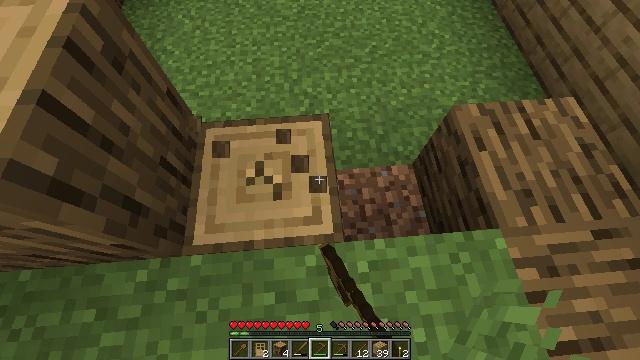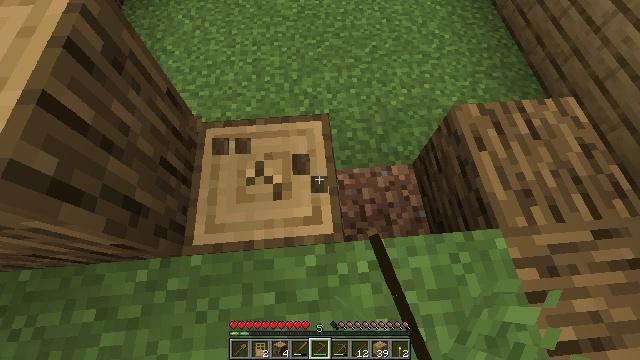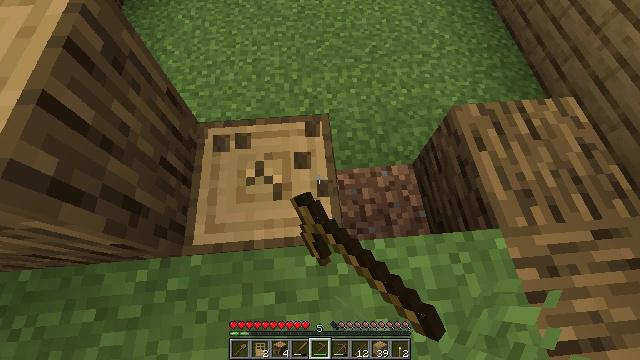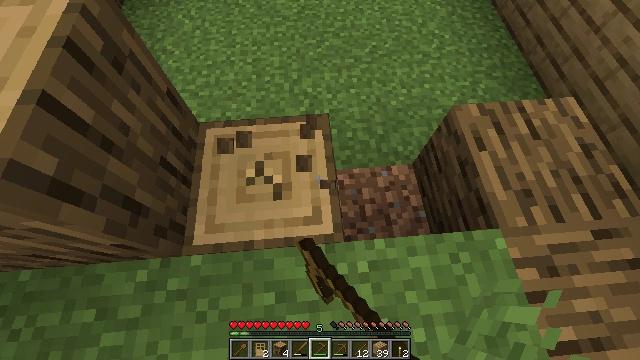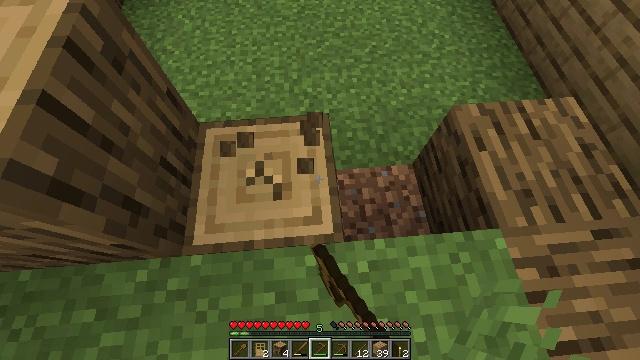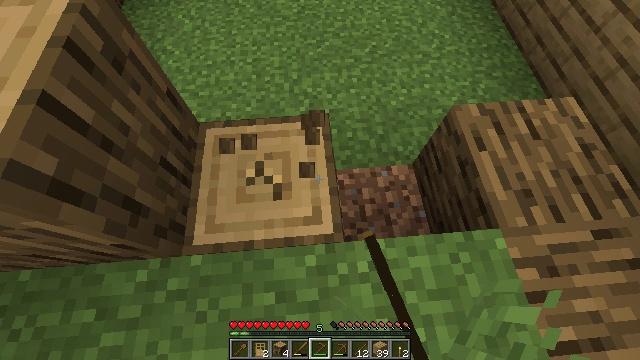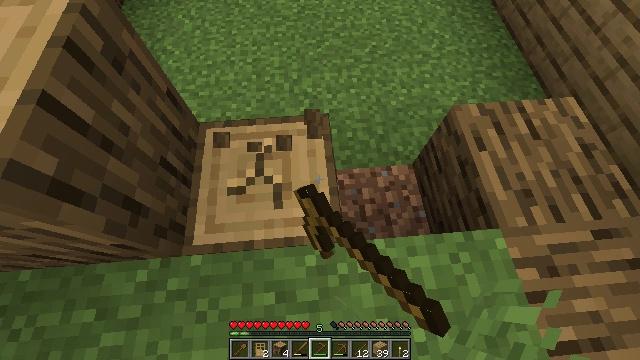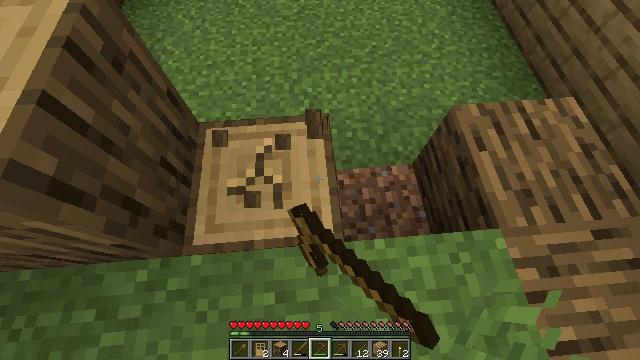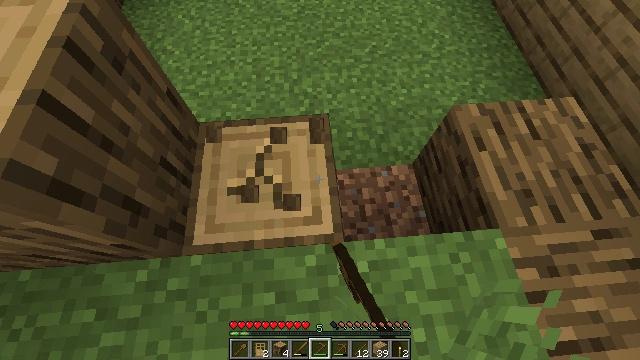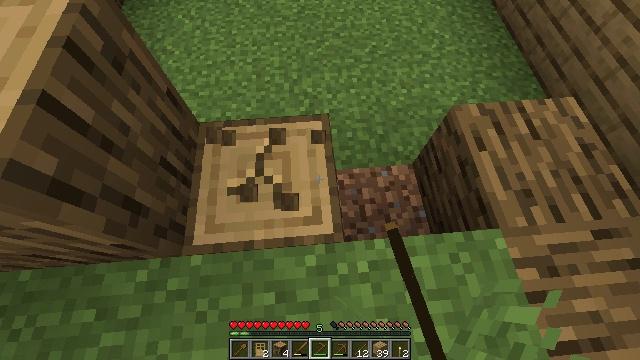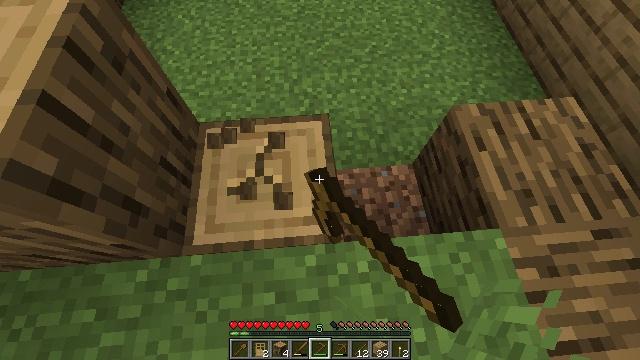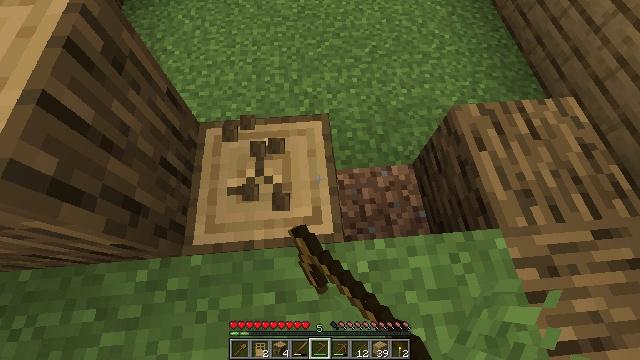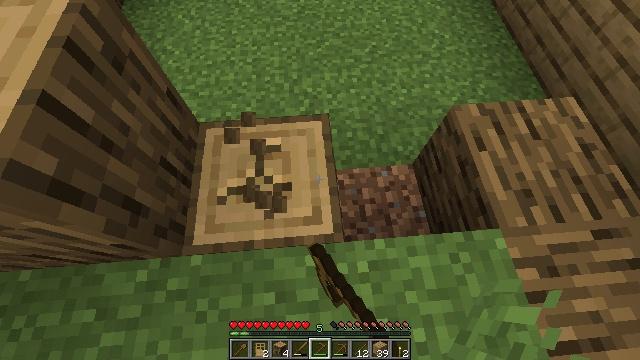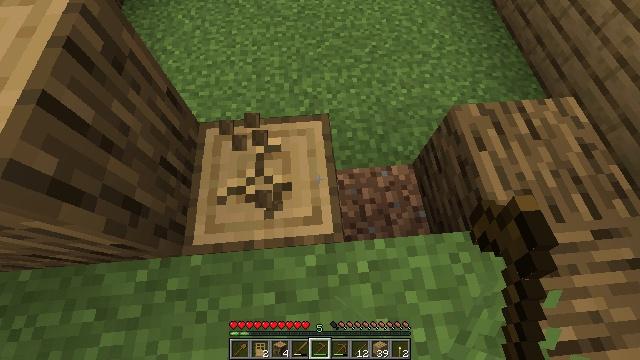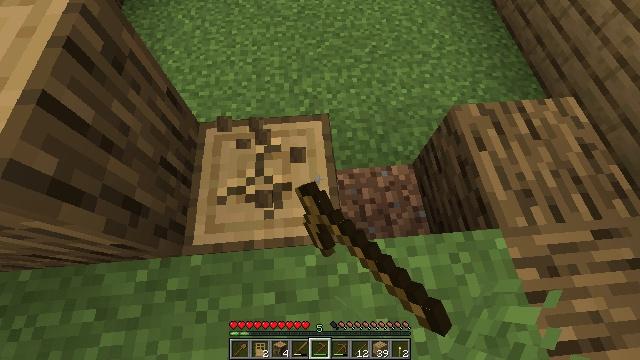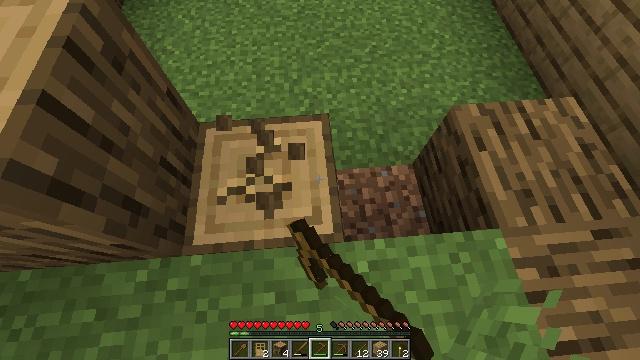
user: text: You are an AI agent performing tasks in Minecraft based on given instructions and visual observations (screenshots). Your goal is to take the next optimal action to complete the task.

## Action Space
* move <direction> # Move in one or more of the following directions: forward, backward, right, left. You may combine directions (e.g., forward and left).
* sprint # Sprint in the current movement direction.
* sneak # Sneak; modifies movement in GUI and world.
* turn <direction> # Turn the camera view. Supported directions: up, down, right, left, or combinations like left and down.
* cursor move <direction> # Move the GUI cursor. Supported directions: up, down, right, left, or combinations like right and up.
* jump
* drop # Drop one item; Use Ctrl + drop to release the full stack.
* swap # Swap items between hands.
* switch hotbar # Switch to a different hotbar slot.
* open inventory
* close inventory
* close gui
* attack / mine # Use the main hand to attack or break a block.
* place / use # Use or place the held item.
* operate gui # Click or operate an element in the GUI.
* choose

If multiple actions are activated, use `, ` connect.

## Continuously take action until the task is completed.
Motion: motion action
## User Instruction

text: Mine the oak log.
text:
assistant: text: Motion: attack / mine
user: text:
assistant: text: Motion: attack / mine
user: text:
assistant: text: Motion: attack / mine
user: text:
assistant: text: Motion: attack / mine
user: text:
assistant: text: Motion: attack / mine
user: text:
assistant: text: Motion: attack / mine
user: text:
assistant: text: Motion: attack / mine
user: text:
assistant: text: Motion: attack / mine
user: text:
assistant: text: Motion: attack / mine
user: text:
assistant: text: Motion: attack / mine
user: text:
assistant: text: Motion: attack / mine
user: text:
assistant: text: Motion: attack / mine
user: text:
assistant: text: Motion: attack / mine
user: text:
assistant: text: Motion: attack / mine
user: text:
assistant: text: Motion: attack / mine
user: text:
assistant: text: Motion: attack / mine
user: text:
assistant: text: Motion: attack / mine
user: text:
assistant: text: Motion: attack / mine
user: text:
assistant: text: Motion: attack / mine
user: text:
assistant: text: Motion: attack / mine
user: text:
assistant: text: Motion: attack / mine
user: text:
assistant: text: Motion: attack / mine
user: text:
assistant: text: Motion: attack / mine
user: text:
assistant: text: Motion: attack / mine
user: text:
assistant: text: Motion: attack / mine
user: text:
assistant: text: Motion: attack / mine
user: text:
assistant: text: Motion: attack / mine
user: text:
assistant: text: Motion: attack / mine
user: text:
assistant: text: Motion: attack / mine
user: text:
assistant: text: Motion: attack / mine